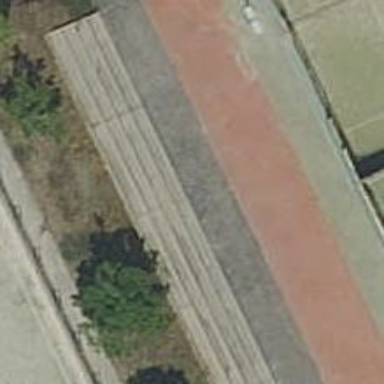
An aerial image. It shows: Bleachers on leisure land.